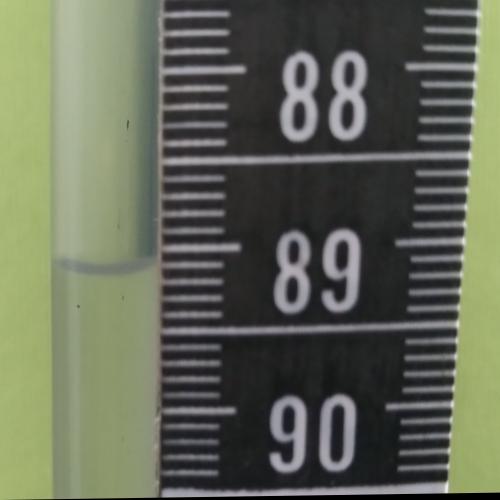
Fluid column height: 89.1 cm